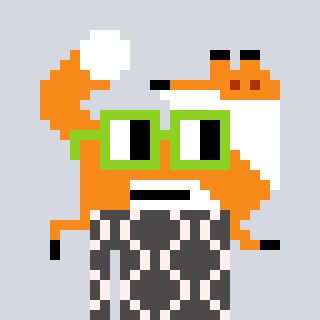
a pixel art character with square light green glasses, a fox-shaped head and a grayscale-colored body on a cool background